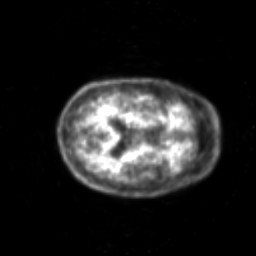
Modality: PET
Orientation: axial
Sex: male
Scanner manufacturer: siemens